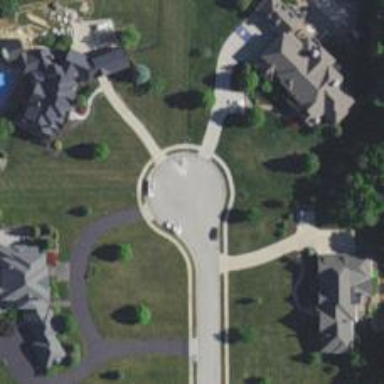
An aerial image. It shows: Turning circle on the road.